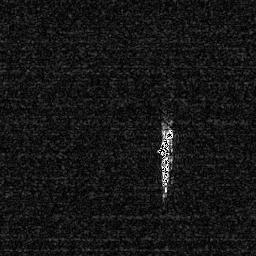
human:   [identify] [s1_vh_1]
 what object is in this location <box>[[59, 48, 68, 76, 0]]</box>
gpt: <ref>1 medium ship at the center</ref>